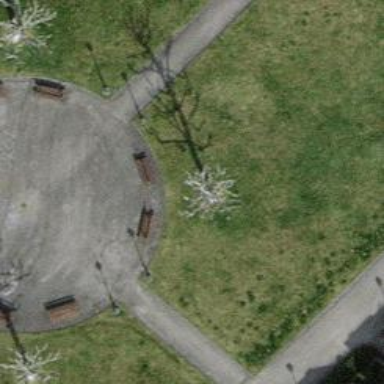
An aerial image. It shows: Bench.